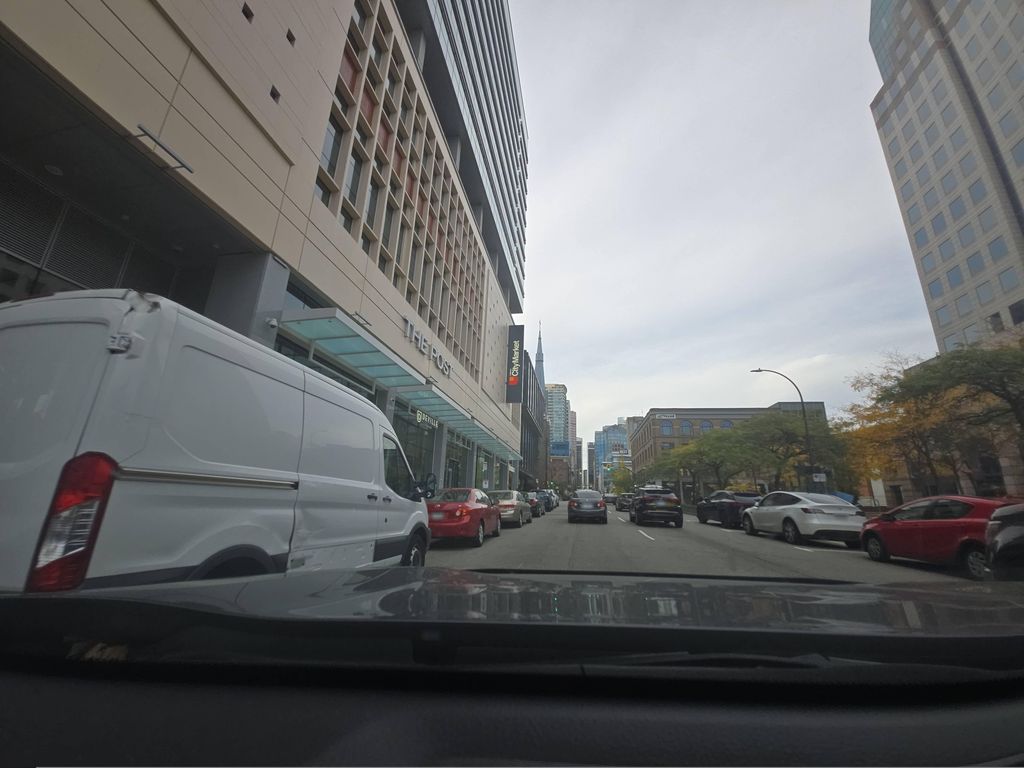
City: vancouver